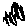
Label: zigzag